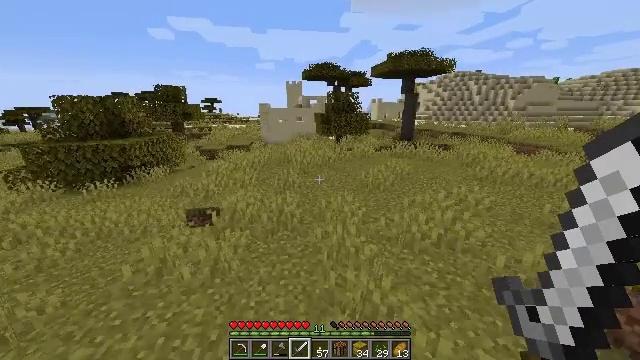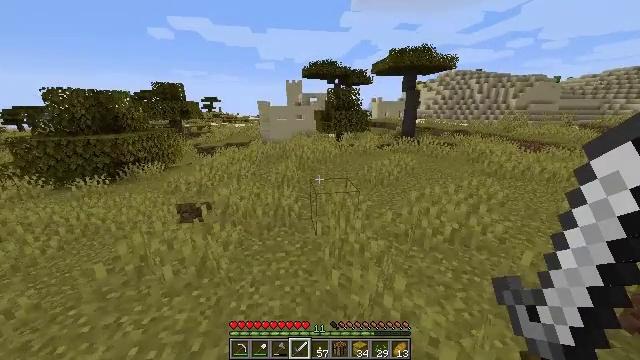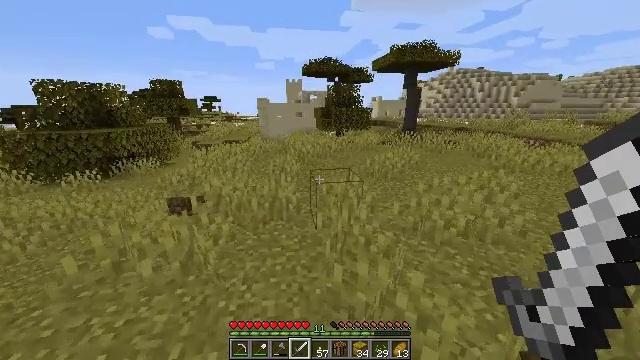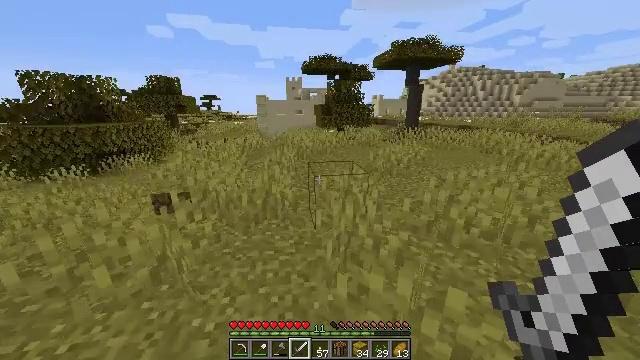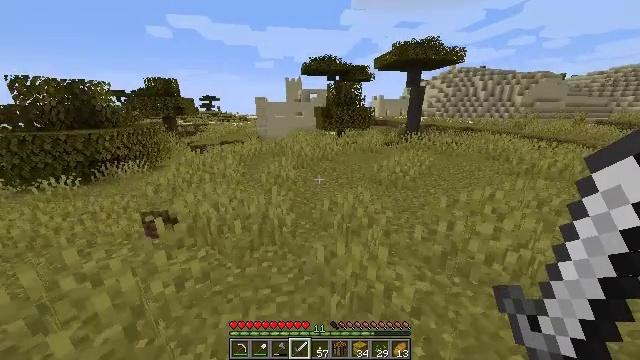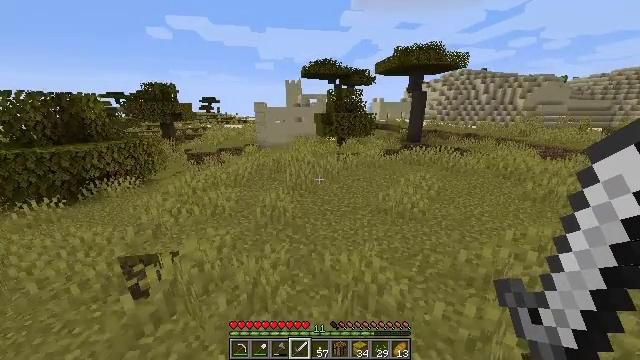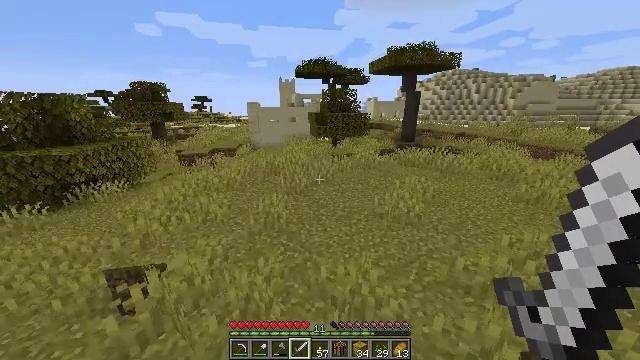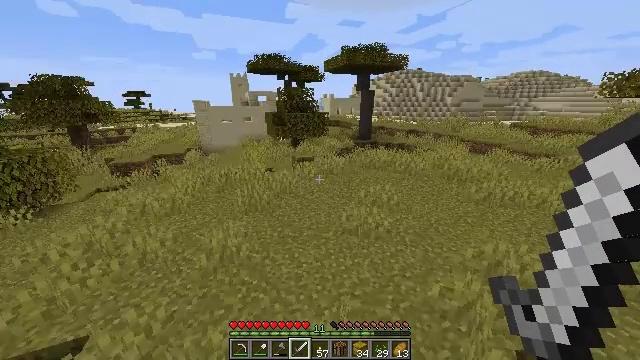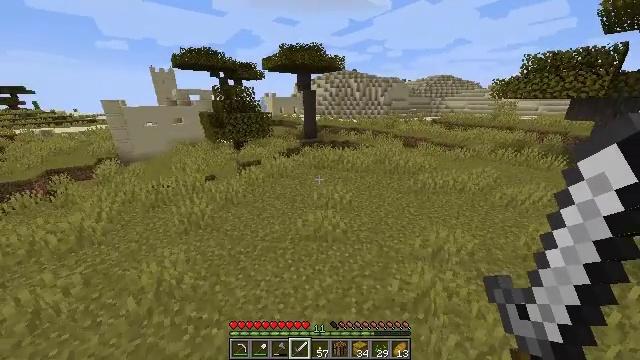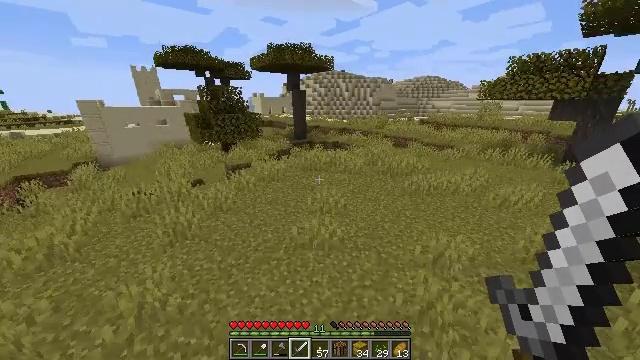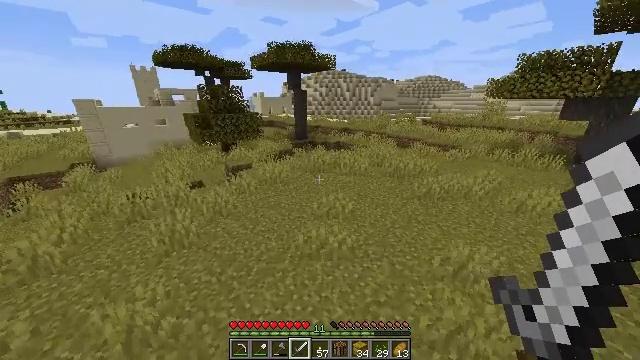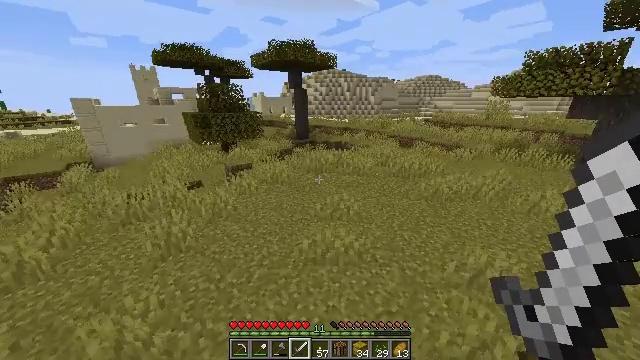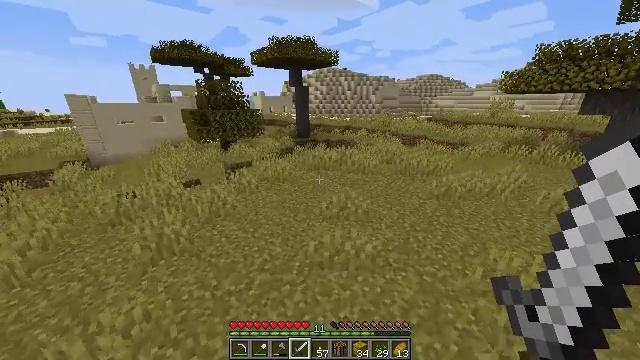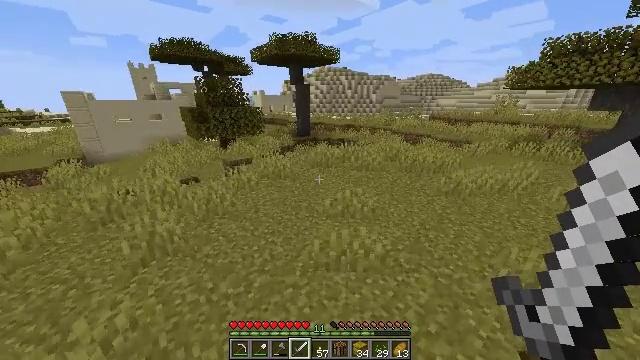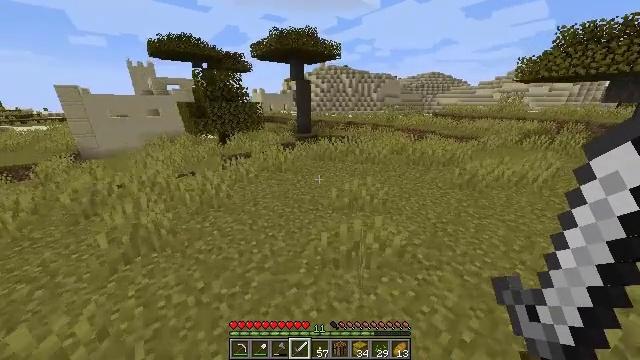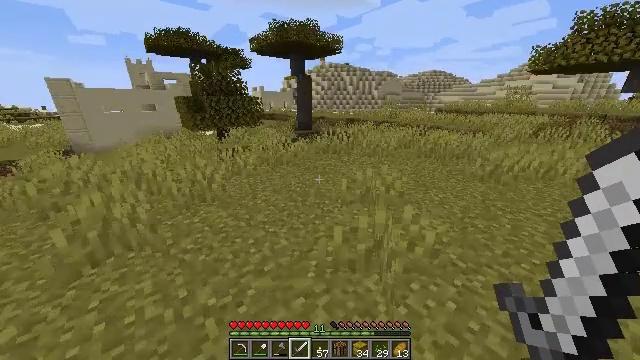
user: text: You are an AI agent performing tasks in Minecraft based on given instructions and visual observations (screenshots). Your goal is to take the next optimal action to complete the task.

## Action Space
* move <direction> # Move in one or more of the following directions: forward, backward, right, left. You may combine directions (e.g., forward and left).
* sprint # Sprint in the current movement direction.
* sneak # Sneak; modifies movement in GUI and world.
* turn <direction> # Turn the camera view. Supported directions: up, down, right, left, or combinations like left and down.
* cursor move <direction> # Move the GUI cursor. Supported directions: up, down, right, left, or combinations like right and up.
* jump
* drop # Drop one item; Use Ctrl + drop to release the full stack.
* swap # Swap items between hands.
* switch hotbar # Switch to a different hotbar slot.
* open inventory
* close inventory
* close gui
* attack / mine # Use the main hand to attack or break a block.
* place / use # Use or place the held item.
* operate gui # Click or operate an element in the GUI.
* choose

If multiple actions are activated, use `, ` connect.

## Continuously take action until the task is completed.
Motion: motion action
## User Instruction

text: Break the lime bed to pick it up.
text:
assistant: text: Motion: move forward, sprint, jump
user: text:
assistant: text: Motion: move forward, sprint, jump
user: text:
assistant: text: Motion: move forward, sprint, jump
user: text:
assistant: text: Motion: move forward, sprint, jump
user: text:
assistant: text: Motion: move forward, sprint, jump
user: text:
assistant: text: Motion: move forward, sprint, turn right, jump
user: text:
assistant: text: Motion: move forward, sprint, turn right and down, jump
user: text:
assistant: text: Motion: move forward, sprint, turn right, jump
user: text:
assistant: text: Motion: move forward, sprint, turn right, jump
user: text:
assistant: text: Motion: move forward, sprint, jump
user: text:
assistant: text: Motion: move forward, sprint, jump
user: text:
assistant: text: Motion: move forward, sprint, jump
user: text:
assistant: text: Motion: move forward, sprint, jump
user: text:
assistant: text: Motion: move forward, sprint, jump
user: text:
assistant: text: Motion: move forward, sprint, jump
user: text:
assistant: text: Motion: move forward, sprint, jump
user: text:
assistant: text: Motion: move forward, sprint, jump
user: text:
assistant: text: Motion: move forward, sprint, turn left, jump
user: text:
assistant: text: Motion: move forward and move left, sprint, turn left, jump
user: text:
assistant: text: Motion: move forward and move left, sprint, turn left, jump
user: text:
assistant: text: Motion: move forward and move left, sprint, turn left, jump
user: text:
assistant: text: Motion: move forward and move left, sprint, turn left, jump
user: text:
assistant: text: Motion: move forward and move left, sprint, turn left and down, jump
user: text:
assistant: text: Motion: move forward and move left, sprint, turn left, jump
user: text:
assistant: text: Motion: move forward and move left, sprint, turn left, jump
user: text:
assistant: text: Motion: move forward and move left, sprint, turn left, jump
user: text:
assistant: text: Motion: move forward and move left, sprint, turn left, jump
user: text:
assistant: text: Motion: move forward and move left, sprint, turn left, jump
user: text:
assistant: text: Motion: move forward and move left, sprint, turn left, jump
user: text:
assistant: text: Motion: move forward and move left, sprint, jump